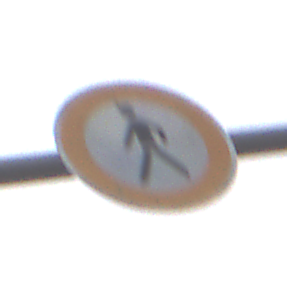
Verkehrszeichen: VerbotFussgaenger
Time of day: Midday
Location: Outdoor (Nature)
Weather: Overcast
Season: NotSpecified
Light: Natural